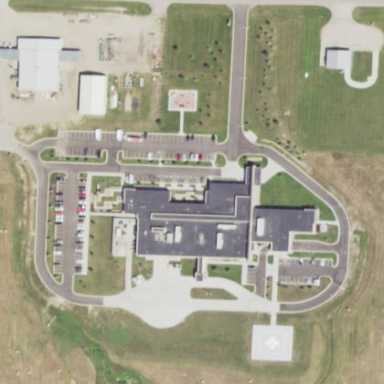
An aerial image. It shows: Hospital providing healthcare services.